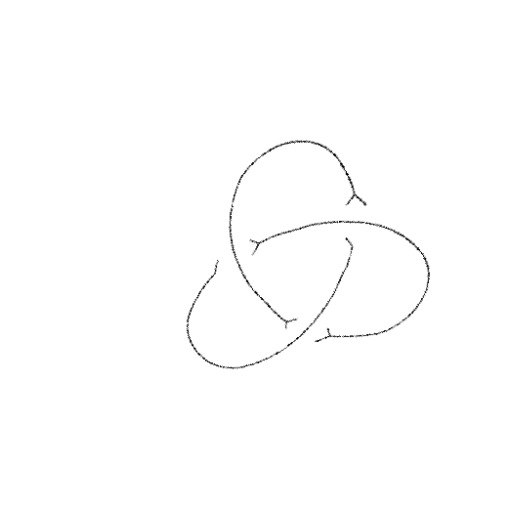
Crossing number: 3